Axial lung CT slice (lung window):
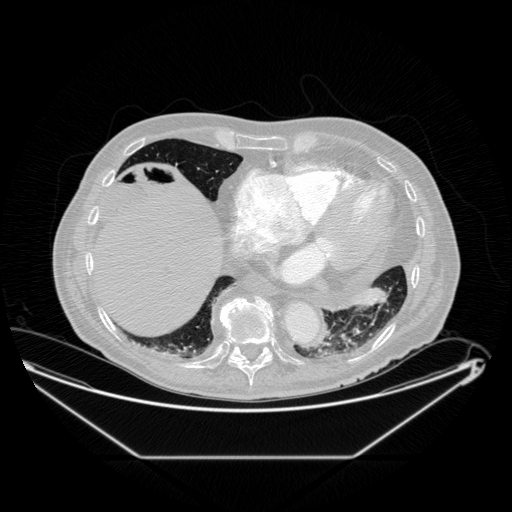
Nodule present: no